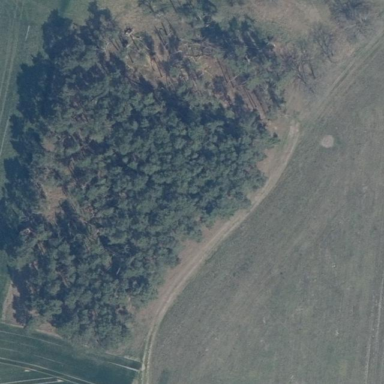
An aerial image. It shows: Forest with broadleaved trees.